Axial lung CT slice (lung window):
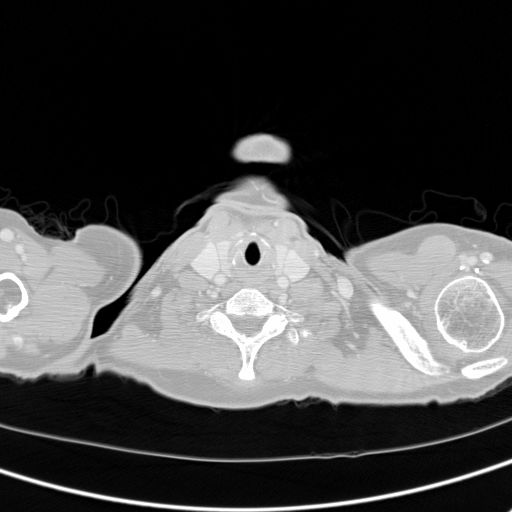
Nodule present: no